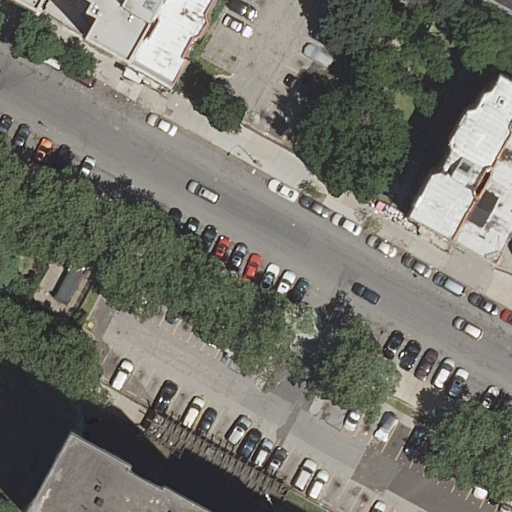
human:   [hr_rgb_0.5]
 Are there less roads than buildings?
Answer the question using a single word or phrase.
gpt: no

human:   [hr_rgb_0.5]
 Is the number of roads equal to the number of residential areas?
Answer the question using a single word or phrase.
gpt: no

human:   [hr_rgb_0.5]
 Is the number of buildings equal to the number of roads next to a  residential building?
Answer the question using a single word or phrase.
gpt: no

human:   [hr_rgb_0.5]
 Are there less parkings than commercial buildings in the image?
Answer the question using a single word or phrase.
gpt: no

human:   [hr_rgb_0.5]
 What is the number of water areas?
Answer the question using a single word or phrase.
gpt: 0

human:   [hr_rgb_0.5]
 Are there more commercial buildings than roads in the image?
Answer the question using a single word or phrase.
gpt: no

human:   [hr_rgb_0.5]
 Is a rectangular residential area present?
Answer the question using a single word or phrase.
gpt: yes

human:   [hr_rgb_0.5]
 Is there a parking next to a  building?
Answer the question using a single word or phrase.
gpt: yes

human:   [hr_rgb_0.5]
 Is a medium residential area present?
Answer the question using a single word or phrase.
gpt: no

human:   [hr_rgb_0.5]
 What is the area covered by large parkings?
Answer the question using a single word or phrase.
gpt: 0m2

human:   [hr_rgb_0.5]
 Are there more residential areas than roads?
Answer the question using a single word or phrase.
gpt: no

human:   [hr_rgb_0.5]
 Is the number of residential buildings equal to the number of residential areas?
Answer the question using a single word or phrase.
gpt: no

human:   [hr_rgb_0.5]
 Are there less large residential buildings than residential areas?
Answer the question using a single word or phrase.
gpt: no

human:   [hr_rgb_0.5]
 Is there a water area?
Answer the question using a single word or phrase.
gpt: no

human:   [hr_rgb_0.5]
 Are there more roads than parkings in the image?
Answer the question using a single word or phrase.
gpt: yes

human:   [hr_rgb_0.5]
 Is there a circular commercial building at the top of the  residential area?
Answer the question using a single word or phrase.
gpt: no

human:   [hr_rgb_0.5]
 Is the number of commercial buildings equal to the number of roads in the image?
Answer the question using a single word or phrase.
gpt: no

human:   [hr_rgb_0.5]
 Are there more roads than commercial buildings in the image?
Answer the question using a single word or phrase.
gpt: yes

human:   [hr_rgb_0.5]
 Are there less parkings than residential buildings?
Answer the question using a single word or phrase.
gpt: yes

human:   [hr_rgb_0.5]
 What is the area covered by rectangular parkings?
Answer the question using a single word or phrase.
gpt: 19m2

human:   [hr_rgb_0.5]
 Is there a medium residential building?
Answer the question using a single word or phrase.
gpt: yes

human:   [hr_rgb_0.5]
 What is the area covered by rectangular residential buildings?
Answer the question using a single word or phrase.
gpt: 146m2

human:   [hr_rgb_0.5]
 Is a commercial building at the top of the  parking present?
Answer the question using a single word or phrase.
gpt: no

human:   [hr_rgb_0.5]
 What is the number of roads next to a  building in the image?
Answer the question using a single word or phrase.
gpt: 7

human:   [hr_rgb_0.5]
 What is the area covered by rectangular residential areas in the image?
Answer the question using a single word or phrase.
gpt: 1866m2

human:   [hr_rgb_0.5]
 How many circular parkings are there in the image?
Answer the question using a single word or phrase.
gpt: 0

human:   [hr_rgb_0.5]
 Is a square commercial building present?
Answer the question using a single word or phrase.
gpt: no

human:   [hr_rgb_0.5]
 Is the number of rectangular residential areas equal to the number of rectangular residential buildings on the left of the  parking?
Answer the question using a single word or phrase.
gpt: yes

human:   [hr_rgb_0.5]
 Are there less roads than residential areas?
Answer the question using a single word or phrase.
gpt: no

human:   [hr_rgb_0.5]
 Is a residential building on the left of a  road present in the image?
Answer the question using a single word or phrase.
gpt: yes

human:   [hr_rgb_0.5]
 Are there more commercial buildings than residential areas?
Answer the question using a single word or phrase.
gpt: no

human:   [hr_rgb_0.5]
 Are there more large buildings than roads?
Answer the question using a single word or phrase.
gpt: no

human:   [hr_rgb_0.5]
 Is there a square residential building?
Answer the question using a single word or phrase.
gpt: no

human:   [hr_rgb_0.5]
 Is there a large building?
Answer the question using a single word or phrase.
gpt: yes

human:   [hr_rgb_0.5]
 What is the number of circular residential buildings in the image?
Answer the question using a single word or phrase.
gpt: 0

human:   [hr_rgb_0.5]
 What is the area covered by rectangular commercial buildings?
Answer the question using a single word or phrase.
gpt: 0m2